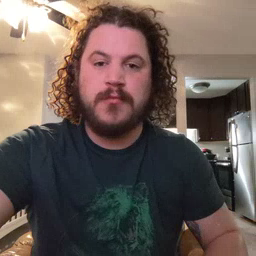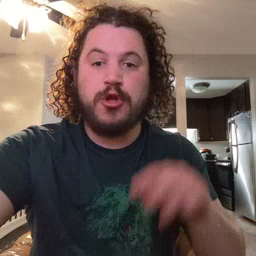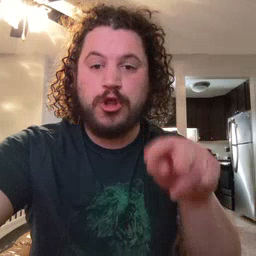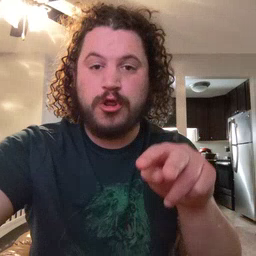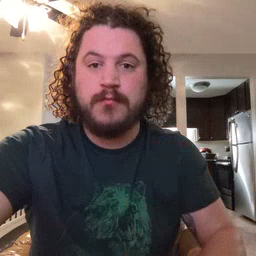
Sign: look